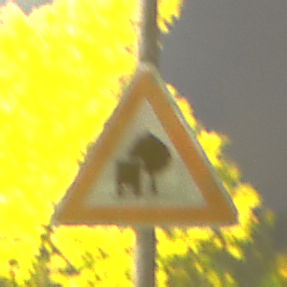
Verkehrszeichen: UnzureichendesLichtraumprofil
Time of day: Night
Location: Outdoor (Urban)
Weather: PartlyCloudy
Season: NotSpecified
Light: Artificial